Question: What does the new device do?
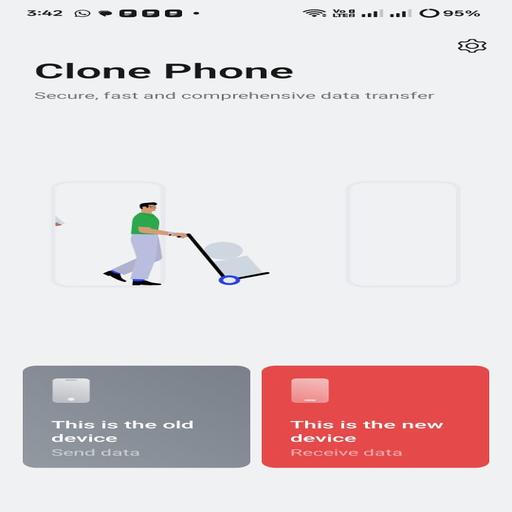
Answer: Receive data